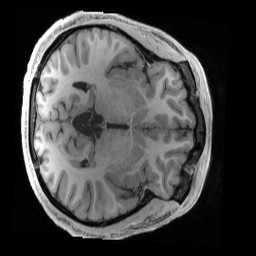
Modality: T1w
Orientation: axial
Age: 32
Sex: male
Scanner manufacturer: siemens
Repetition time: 2.4 s
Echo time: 0.00231 s